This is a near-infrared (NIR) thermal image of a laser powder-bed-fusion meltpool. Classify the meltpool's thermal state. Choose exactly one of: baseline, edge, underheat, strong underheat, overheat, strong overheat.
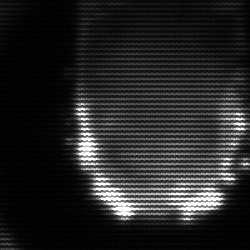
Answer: baseline